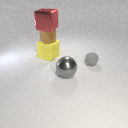
small brown rubber cube below large red metal cube